Question:
Above is an image for a custom control that I'm working on. It's actually three separate controls in a windows form. It's a container control which holds multiple instances of a "Platform/console" control. The "Platform" control holds multiple instances of a "Game" control. The consoles are collapsible which will hide the games in the list.
Now the problem I'm having is the fact that when a person has say 3000 game titles, the memory usage is up around 500MB, and the control is very sluggish. Now I haven't optimized the creation out of the application thread yet, but even after creation it's a pig.
How would a person go about freeing resources on controls that have moved off screen? Is there a quicker way than testing each control to see if it's in some visible area? Is there a different way I should be designing this control?
I don't have extensive knowledge in C# so any advice would be greatly appreciated.
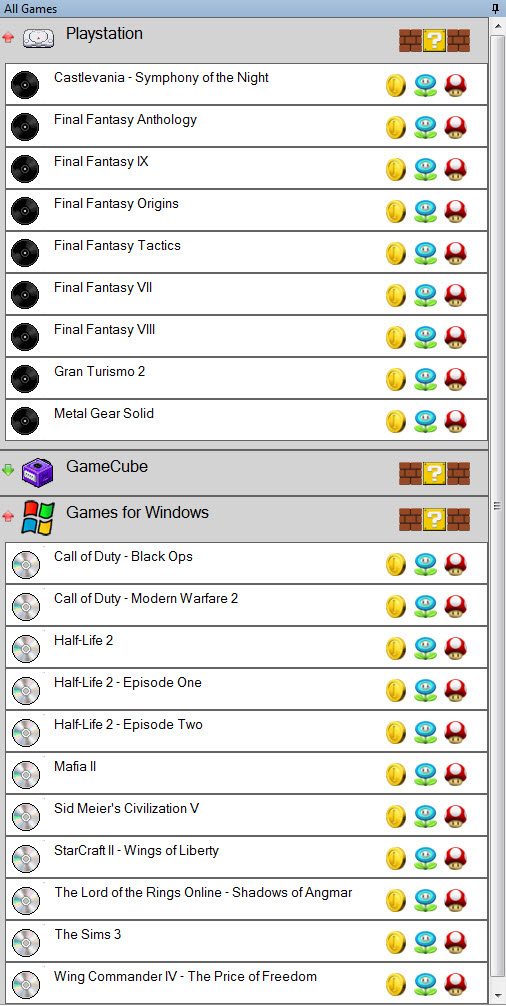
Answer: If you make your Control "Virtualized" you might reduce the memory footprint. Have a look at ListView, if you set ownerDrawn = true and VirtualMode =true and VirtualListSize =3000 the following code will create items (and store them) and do custom drawing.
You might be in for some extra programming because on your owner drawn control nothing comes for free...
'''
// should be a cache of some sort, WeakReference'd etc, this is NOT reducing memory load (it is adding memory load)
Dictionary<Int32, ListViewItem> dict = new Dictionary<int, ListViewItem>();
private void listView1_RetrieveVirtualItem(object sender, RetrieveVirtualItemEventArgs e)
{
ListViewItem lvi = null;
if (dict.ContainsKey(e.ItemIndex))
{
Debug.WriteLine(String.Format("from cache:{0}", e.ItemIndex));
lvi = dict[e.ItemIndex];
}
else
{
Debug.WriteLine(String.Format("created:{0}", e.ItemIndex));
lvi = new ListViewItem { Text = String.Format("item:{0}", e.ItemIndex) };
lvi.SubItems.Add( new ListViewItem.ListViewSubItem{Text = String.Format("si:{0}", e.ItemIndex)});
dict.Add(e.ItemIndex, lvi);
}
e.Item = lvi;
}
private void listView1_DrawItem(object sender, DrawListViewItemEventArgs e)
{
// you can draw yourself...
// e.Graphics.DrawString(e.Item.Text, System.Drawing.SystemFonts.DefaultFont, new SolidBrush(Color.Red), 0f, 0f);
e.DrawText();
}
'''